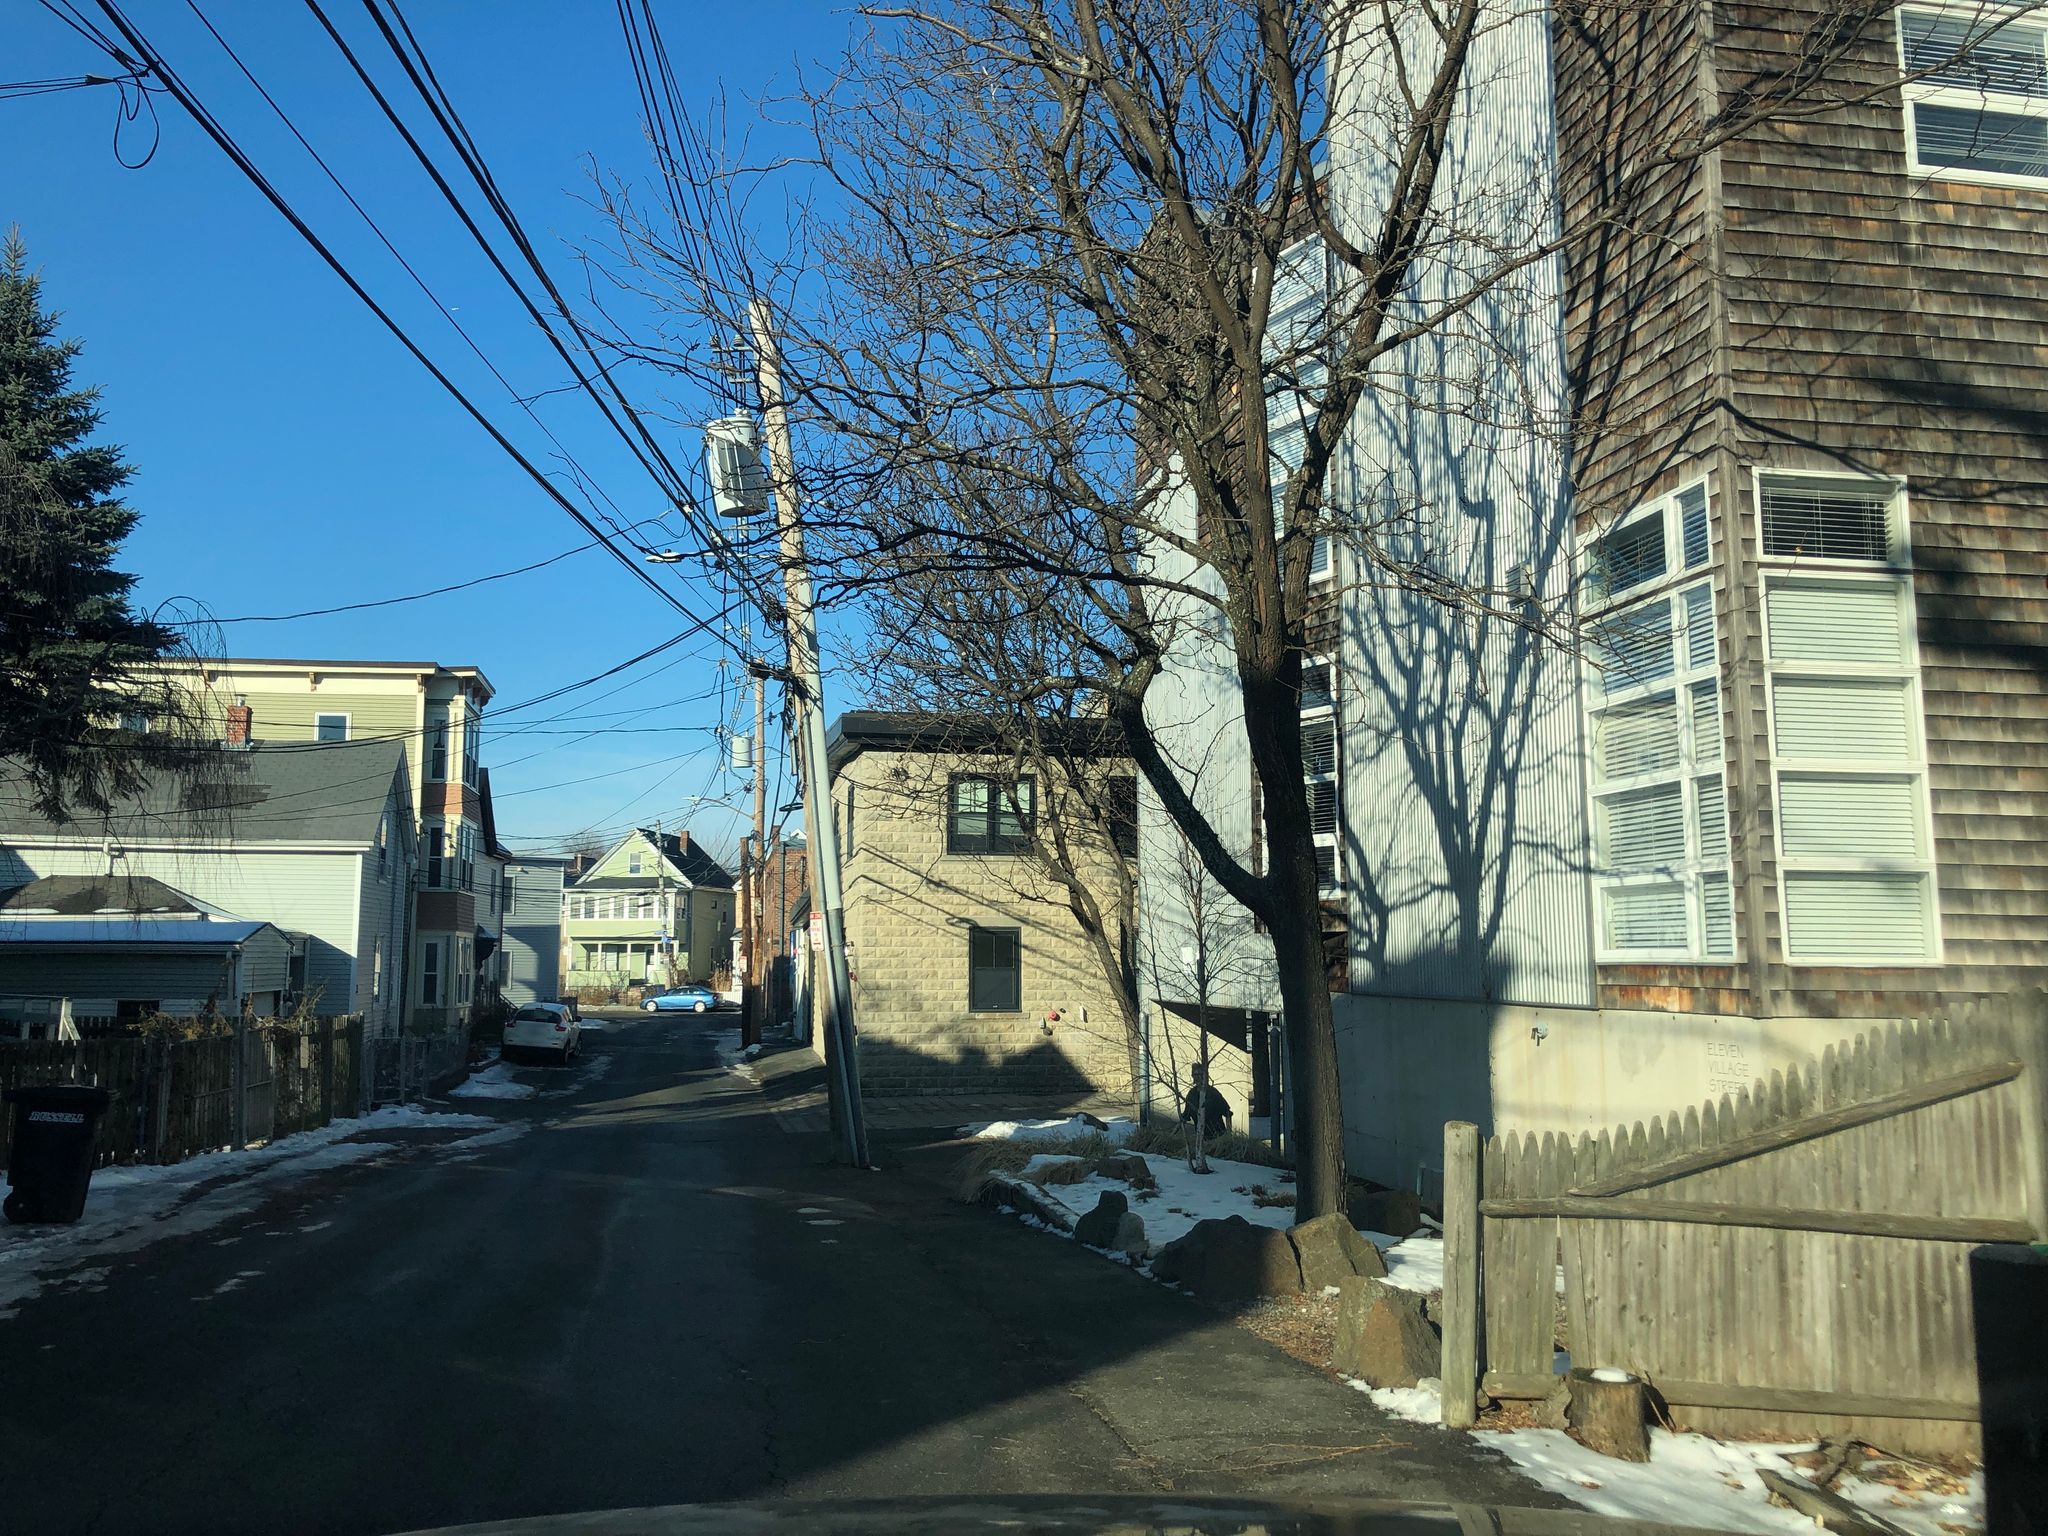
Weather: snowy
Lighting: day
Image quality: good
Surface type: driving surface
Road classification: residential
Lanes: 1
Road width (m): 7.9
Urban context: urban centre
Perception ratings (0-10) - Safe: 4.11, Lively: 7.86, Beautiful: 5.06, Boring: 3.04, Depressing: 5.31, Wealthy: 4.55